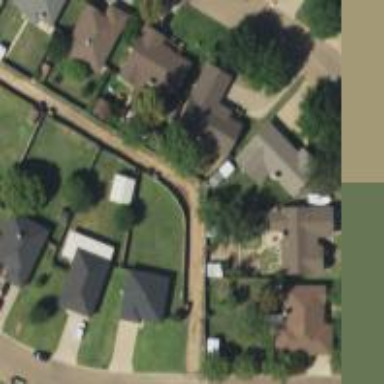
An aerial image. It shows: Alleyway designated as service road.